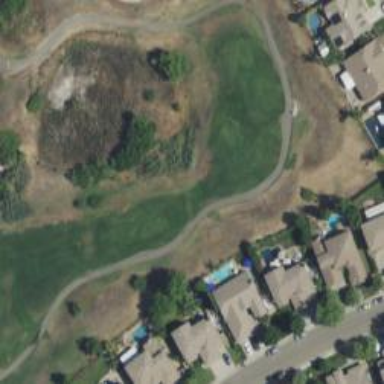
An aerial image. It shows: Asphalt path used as golf cart path.